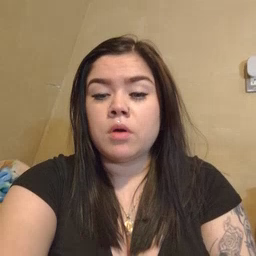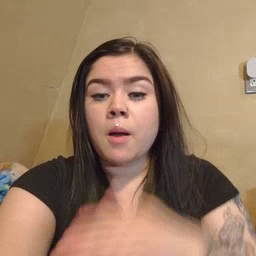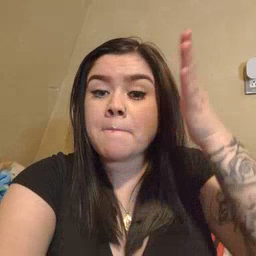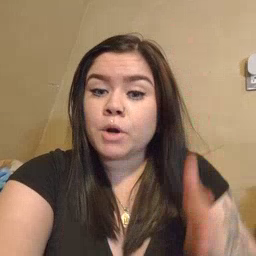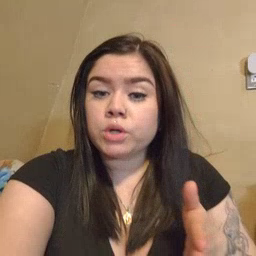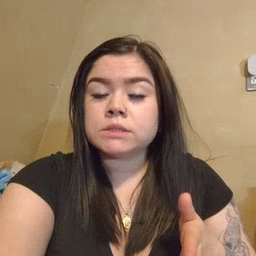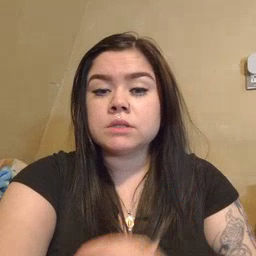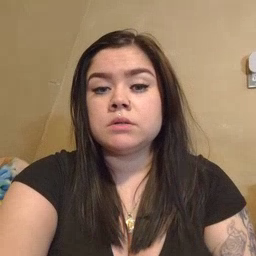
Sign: person